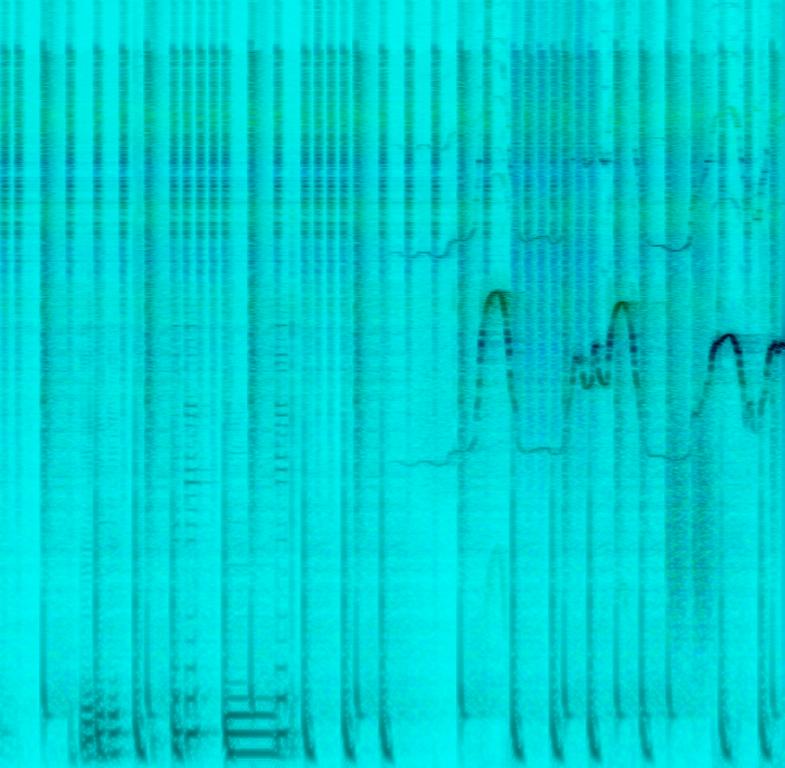
This song features a high pitched whistling instrument. At the beginning, two hand claps are played. The high pitched whistling instrument plays a high pitched sound, then goes lower and again goes high to an almost ear deafening shriek. This is accompanied by programmed percussion playing a simple beat. There are no voices in this song and no other instruments.